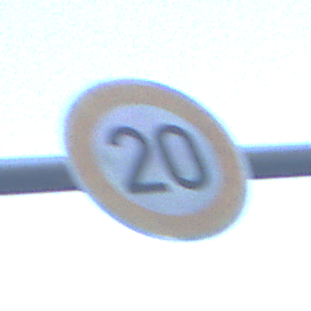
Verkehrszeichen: Geschwindigkeit20
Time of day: SunriseSunset
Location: Outdoor (Urban)
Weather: Clear
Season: NotSpecified
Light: Natural